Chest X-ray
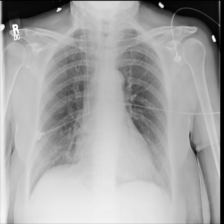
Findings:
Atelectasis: negative
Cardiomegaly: negative
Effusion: negative
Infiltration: negative
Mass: negative
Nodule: negative
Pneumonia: negative
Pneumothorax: negative
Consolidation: negative
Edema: negative
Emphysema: negative
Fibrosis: negative
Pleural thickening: negative
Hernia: negative